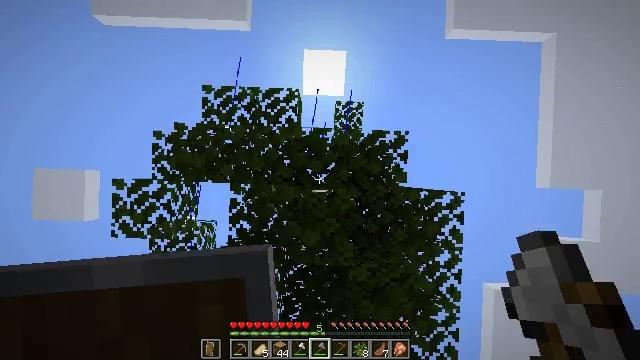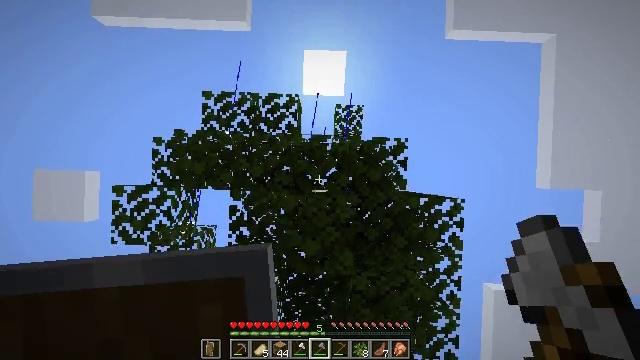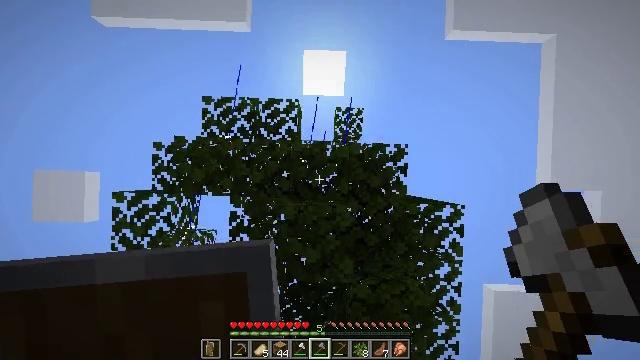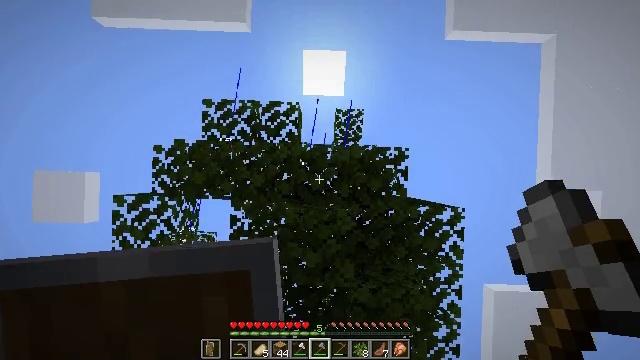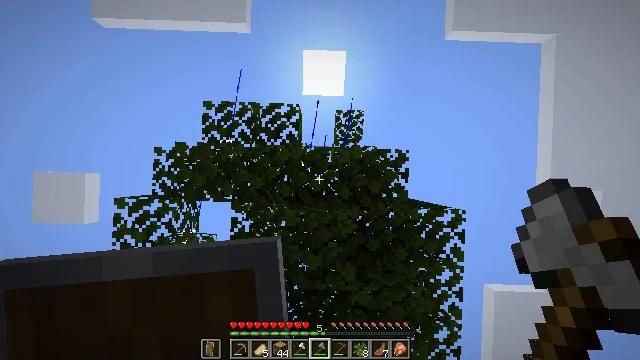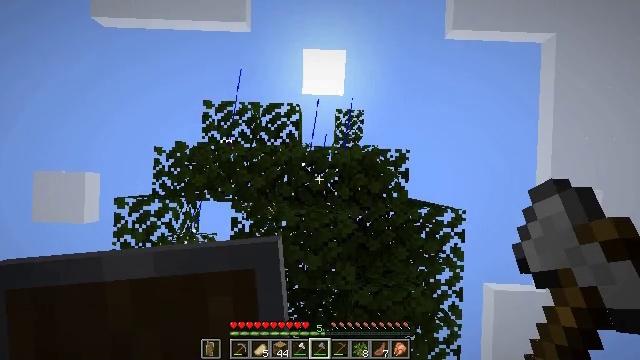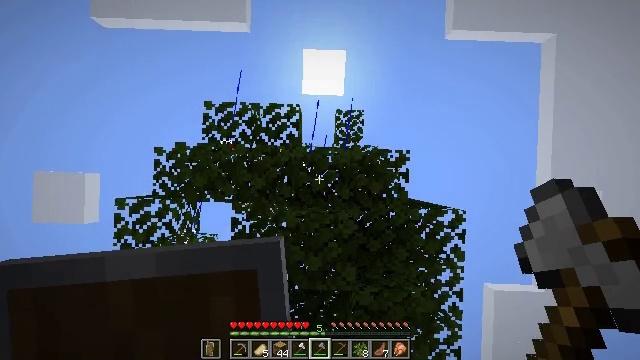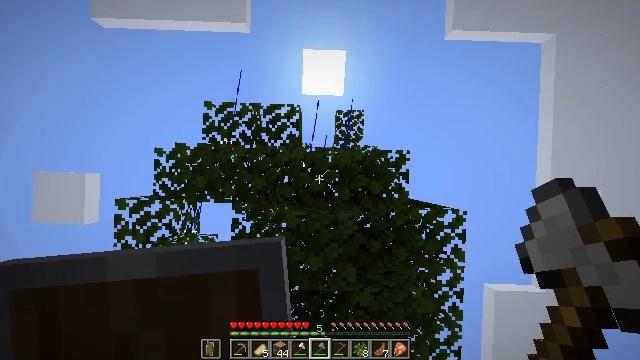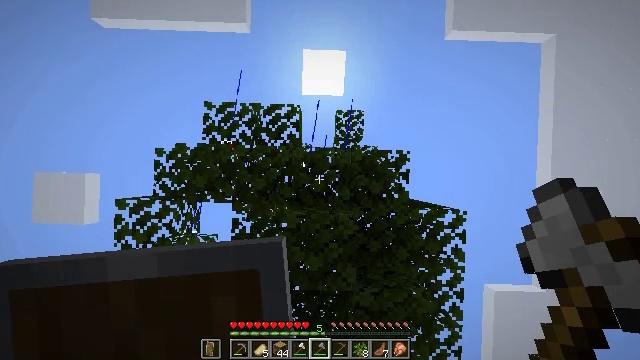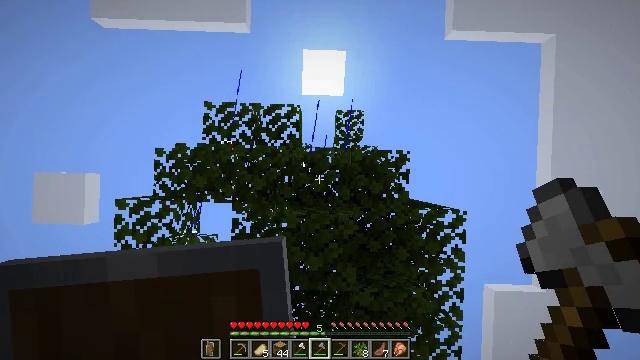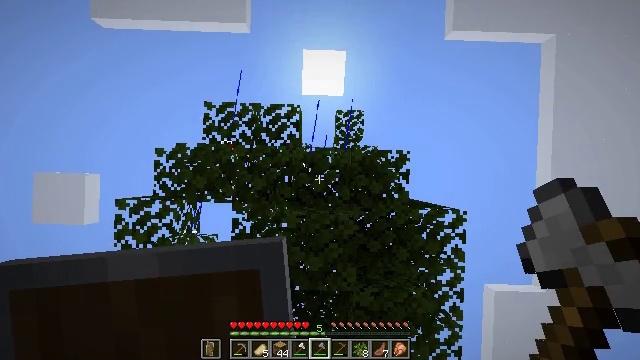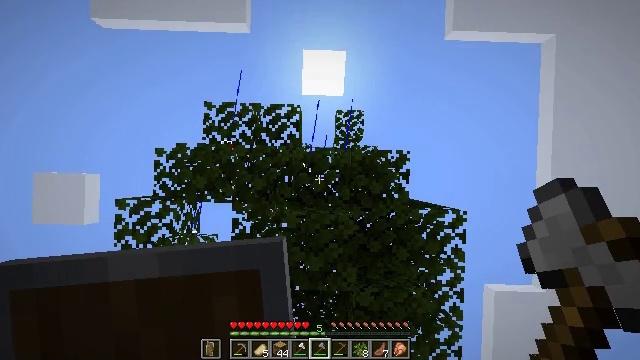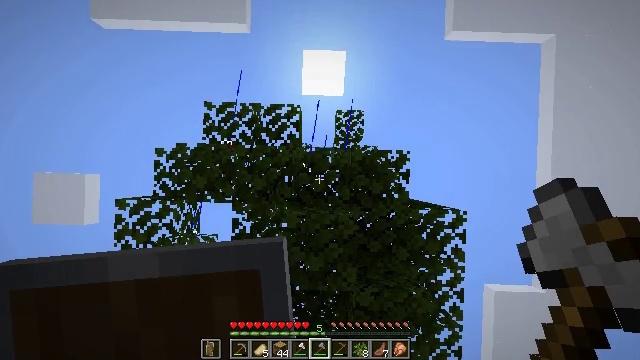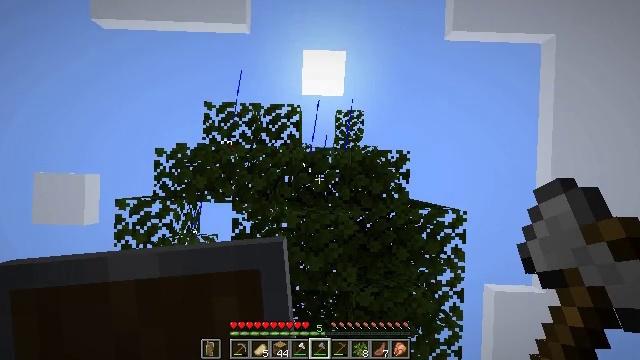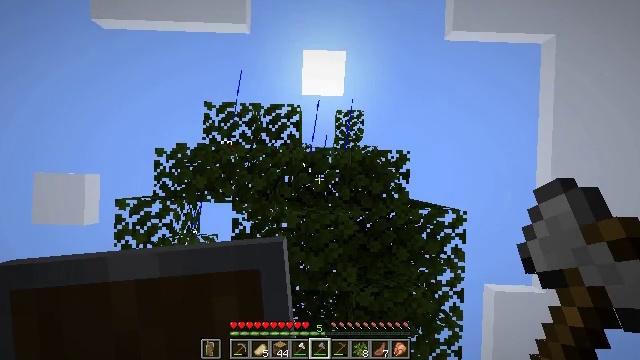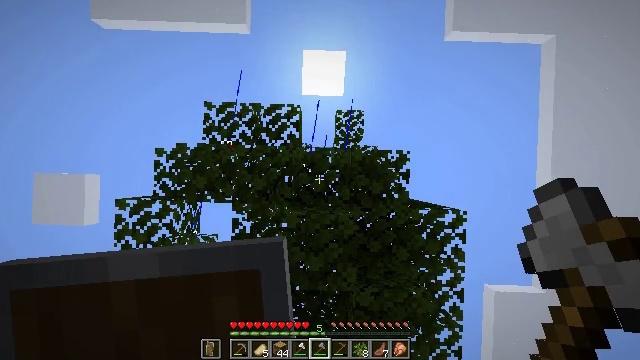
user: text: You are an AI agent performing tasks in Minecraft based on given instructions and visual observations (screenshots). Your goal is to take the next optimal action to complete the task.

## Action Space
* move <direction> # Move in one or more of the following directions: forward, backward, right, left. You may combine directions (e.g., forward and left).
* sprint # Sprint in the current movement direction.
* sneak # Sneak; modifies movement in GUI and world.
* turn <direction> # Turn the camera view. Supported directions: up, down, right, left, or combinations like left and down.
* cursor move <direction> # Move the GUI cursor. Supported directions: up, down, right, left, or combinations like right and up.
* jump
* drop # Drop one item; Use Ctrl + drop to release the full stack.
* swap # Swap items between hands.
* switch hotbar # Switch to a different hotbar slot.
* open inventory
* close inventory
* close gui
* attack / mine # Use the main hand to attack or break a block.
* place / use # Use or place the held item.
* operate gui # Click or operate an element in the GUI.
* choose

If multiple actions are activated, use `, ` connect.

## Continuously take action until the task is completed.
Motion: motion action
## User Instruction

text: Mine oak leaves.
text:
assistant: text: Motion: no_op
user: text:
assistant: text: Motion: no_op
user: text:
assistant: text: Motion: no_op
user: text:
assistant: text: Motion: no_op
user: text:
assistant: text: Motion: no_op
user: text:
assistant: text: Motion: no_op
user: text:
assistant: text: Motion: no_op
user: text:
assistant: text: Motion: no_op
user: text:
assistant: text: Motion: no_op
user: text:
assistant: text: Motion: no_op
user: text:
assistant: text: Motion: no_op
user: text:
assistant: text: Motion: no_op
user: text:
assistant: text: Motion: no_op
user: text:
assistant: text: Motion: no_op
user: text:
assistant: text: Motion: no_op
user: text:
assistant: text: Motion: no_op
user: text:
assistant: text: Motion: no_op
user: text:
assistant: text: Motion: no_op
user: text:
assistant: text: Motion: no_op
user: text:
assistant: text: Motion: no_op
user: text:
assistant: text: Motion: move forward
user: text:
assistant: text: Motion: move forward
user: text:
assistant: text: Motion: move forward
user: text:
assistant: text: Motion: move forward
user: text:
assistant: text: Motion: move forward
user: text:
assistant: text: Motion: move forward
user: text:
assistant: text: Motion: move forward
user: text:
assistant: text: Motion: move forward
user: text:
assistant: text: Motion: no_op
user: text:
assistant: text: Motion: no_op